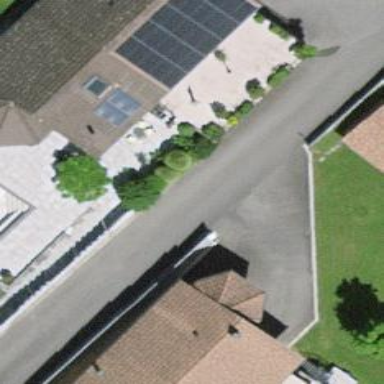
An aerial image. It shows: Living street.